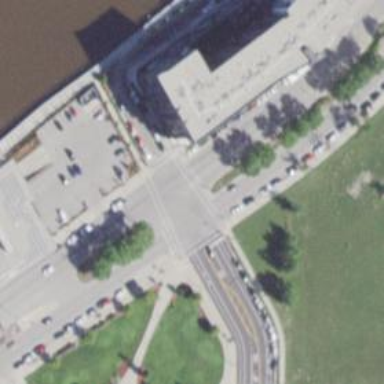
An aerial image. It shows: Secondary road with separate sidewalks.